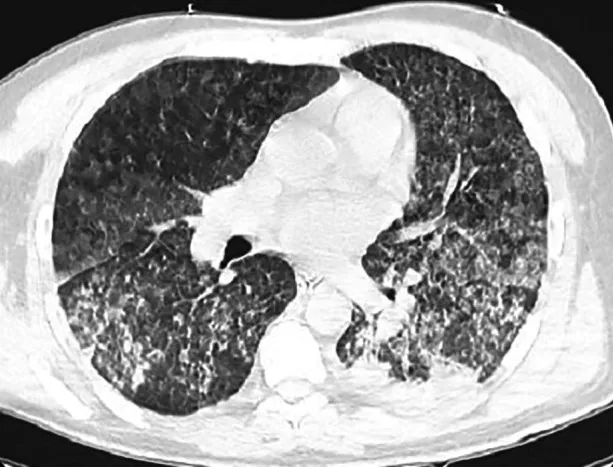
Chest CT Scan showing diffuse bilateral patchy alveolar infiltration with interlobular septal thickening and consolidation mostly seen at the posterior aspect of the lungs representing alveolar hemorrhage.
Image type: radiology (ct)